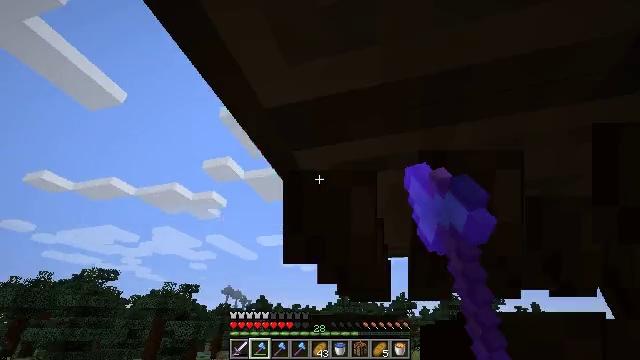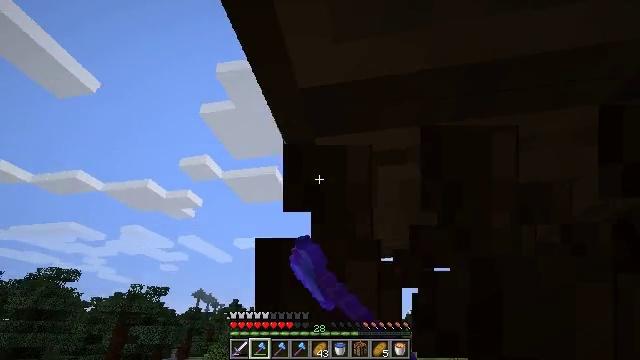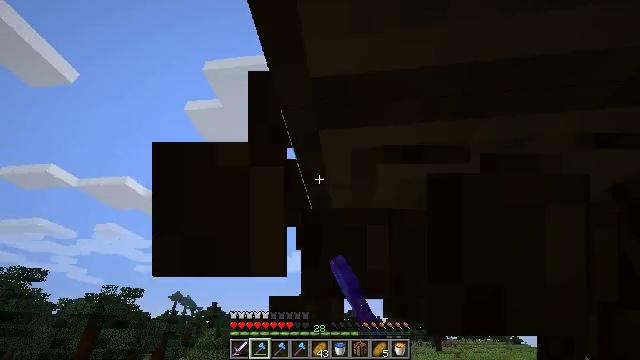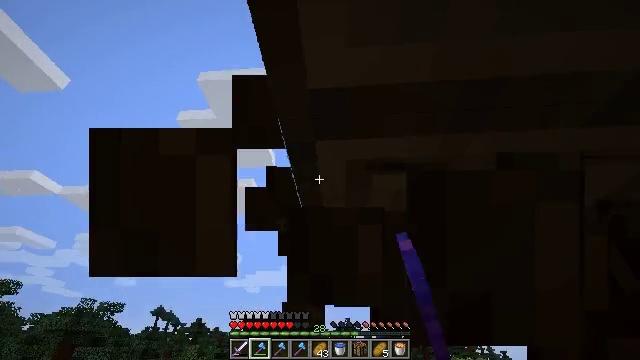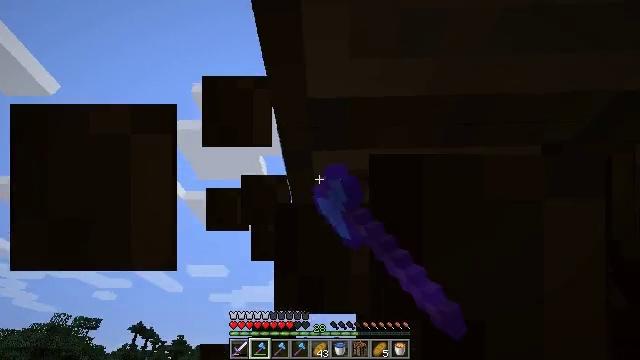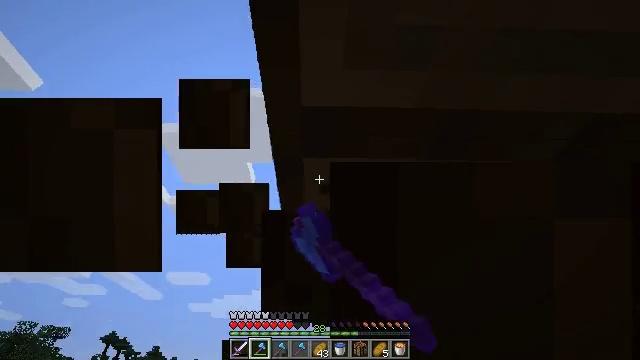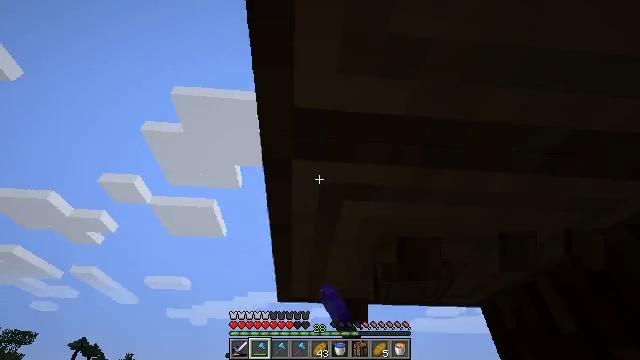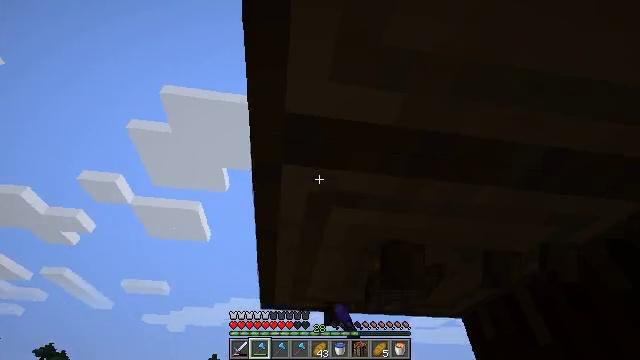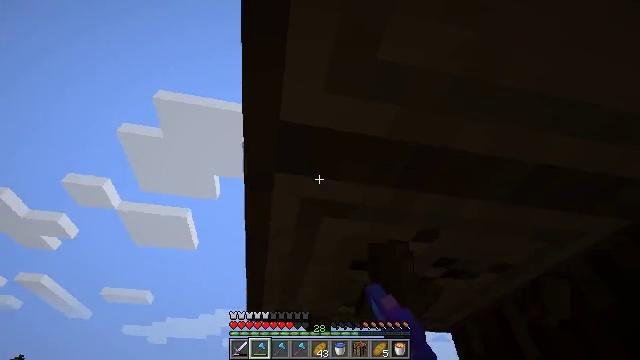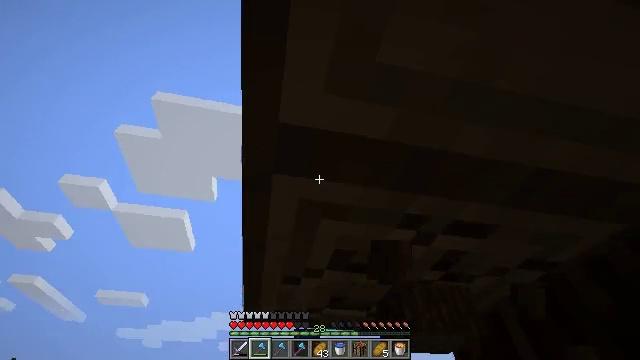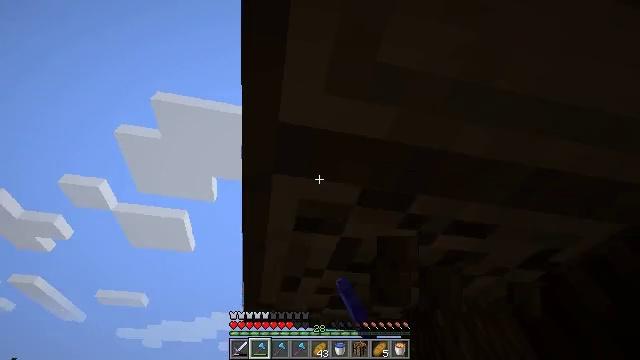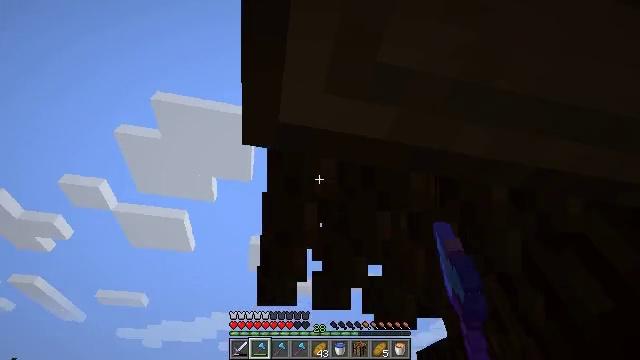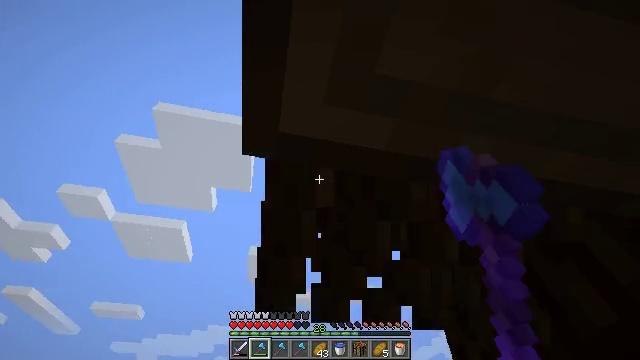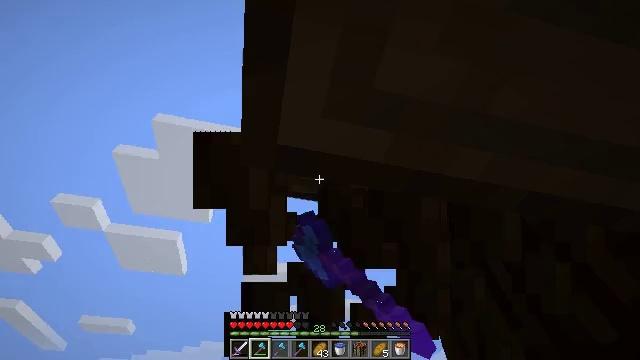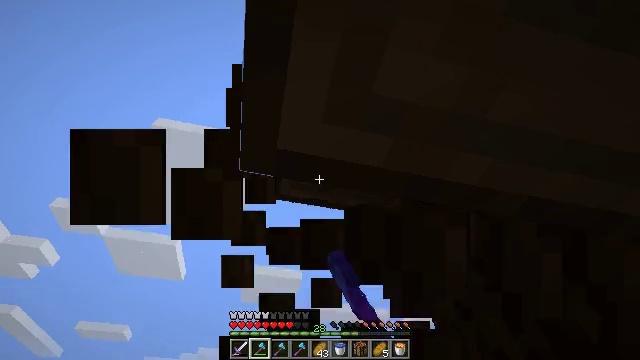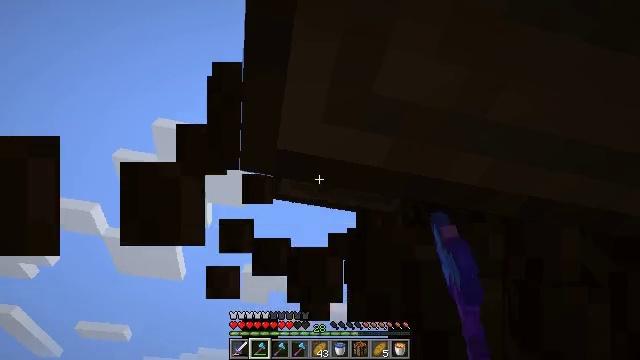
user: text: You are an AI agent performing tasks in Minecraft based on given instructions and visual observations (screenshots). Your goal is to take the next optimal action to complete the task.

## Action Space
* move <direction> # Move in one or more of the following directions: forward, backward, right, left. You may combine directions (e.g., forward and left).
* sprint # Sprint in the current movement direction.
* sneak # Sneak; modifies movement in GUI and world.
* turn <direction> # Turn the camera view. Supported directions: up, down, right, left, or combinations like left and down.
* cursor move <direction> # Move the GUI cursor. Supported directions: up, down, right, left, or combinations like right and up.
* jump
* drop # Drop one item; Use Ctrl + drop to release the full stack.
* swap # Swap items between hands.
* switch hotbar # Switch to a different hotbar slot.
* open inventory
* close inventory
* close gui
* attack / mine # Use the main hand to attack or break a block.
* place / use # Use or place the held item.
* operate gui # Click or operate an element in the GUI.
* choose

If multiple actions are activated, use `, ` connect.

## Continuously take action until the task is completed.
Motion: motion action
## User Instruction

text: Mine the spruce log from the forest.
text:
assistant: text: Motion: turn right, attack / mine
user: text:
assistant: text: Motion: turn right, attack / mine
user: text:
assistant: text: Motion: turn right and up, attack / mine
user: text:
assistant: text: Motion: turn right and up, attack / mine
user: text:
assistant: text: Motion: turn right and up, attack / mine
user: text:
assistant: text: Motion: turn right and up, attack / mine
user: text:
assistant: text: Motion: turn right and up, attack / mine
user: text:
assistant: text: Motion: turn right and up, attack / mine
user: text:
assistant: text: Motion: attack / mine
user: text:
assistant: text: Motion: attack / mine
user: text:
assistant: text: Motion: attack / mine
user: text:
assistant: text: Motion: turn up, attack / mine
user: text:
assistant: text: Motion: turn up, attack / mine
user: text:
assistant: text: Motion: turn up, attack / mine
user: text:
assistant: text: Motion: attack / mine
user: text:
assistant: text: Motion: attack / mine
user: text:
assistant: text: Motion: turn up, attack / mine
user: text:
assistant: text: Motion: attack / mine
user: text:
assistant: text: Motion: attack / mine
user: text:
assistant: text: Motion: attack / mine
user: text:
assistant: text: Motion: turn right, attack / mine
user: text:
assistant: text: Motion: turn right, attack / mine
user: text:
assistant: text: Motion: turn right and up, attack / mine
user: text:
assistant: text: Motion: turn right, attack / mine
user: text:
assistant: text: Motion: move forward, attack / mine
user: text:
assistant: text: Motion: move forward, turn right and down, attack / mine
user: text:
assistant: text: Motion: move forward, turn right and down, attack / mine, jump
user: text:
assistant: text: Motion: move forward, turn right and down, attack / mine, jump
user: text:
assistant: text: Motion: move forward and move left, attack / mine, jump
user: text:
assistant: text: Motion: move forward and move left, turn right and down, attack / mine, jump